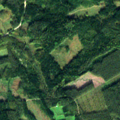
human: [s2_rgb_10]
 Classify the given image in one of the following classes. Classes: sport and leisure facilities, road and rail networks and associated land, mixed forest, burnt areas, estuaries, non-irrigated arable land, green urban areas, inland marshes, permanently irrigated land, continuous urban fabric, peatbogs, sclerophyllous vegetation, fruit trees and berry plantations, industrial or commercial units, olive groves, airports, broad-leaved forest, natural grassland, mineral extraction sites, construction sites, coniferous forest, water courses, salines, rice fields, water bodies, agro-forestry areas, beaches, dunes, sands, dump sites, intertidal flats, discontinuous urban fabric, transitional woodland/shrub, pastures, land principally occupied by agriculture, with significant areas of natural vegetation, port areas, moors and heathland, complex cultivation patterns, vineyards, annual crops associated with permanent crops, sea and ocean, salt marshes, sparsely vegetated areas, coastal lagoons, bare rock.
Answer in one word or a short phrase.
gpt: land principally occupied by agriculture, with significant areas of natural vegetation, coniferous forest, mixed forest